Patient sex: M
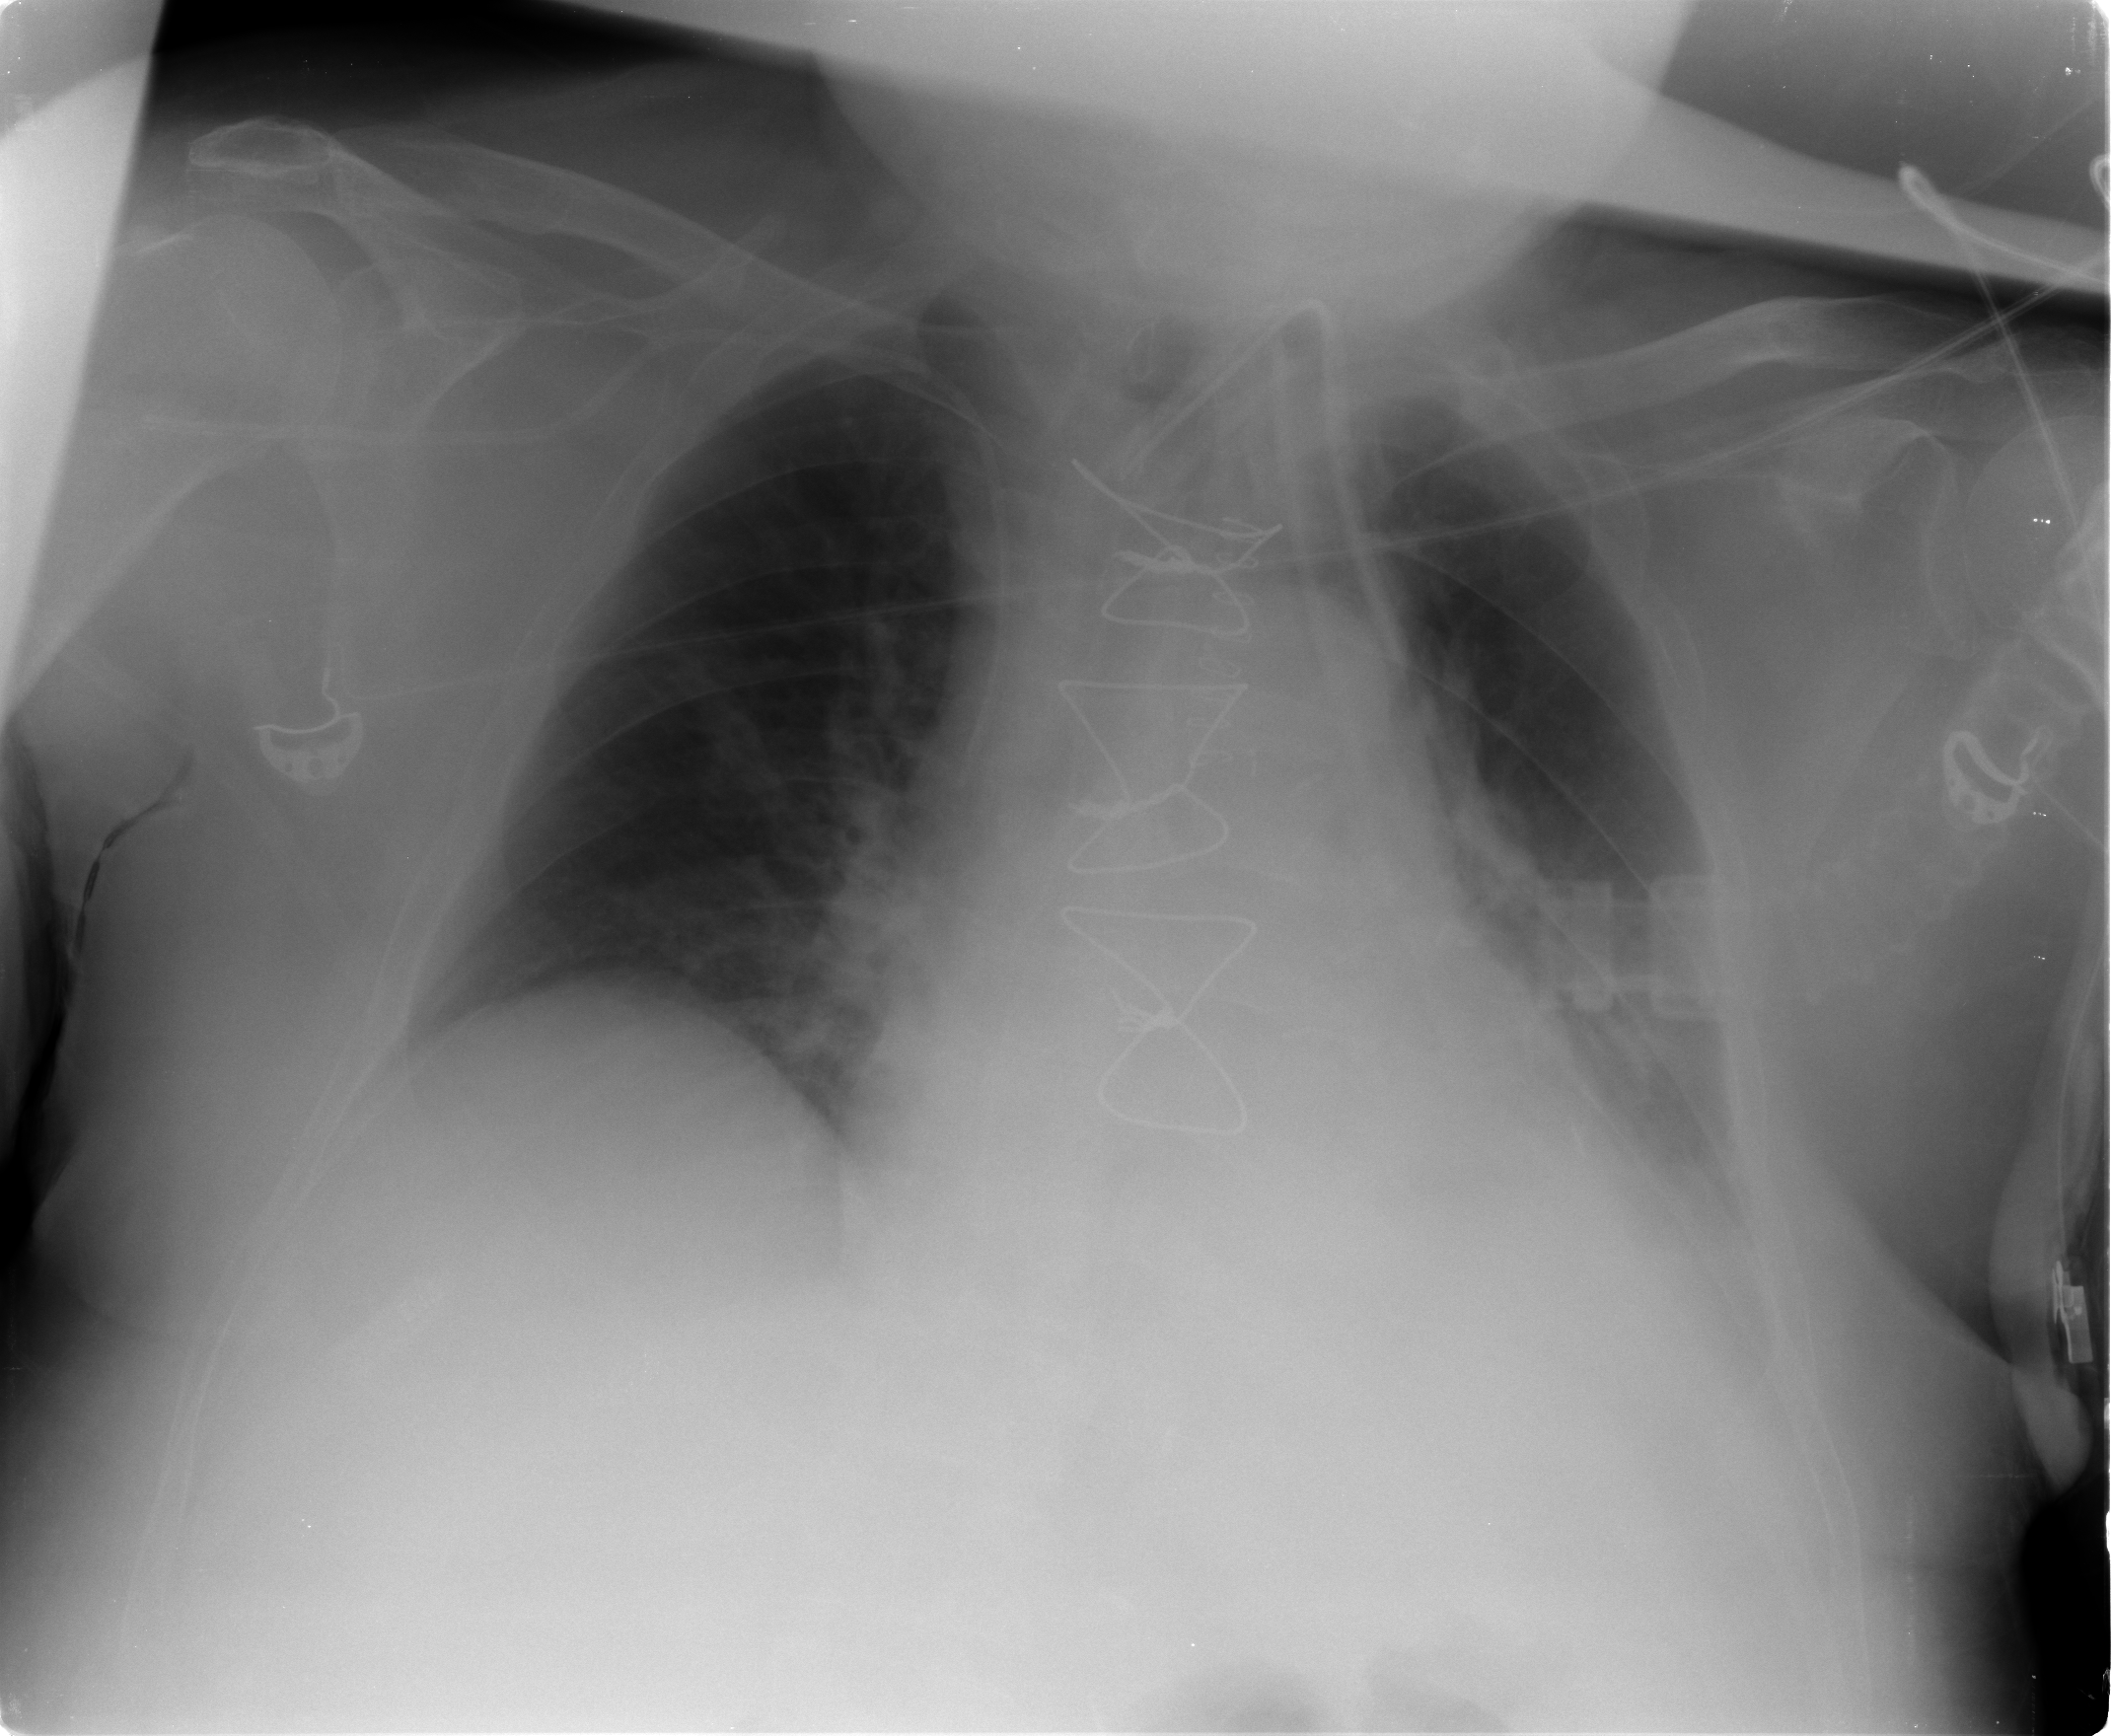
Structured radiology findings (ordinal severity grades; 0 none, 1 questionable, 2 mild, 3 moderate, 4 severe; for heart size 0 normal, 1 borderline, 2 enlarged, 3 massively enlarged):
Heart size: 2
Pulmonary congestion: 2
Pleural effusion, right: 1
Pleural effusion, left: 2
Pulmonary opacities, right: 0
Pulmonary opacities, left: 0
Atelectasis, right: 2
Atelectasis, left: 3